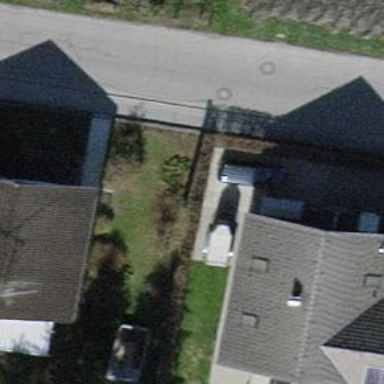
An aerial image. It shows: Hedge barrier.